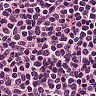
Metastatic tissue present: no